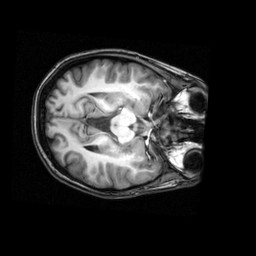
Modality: T1w
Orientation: axial
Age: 23
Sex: female
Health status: healthy
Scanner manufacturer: philips
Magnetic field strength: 3 T
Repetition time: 0.008 s
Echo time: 0.0037 s